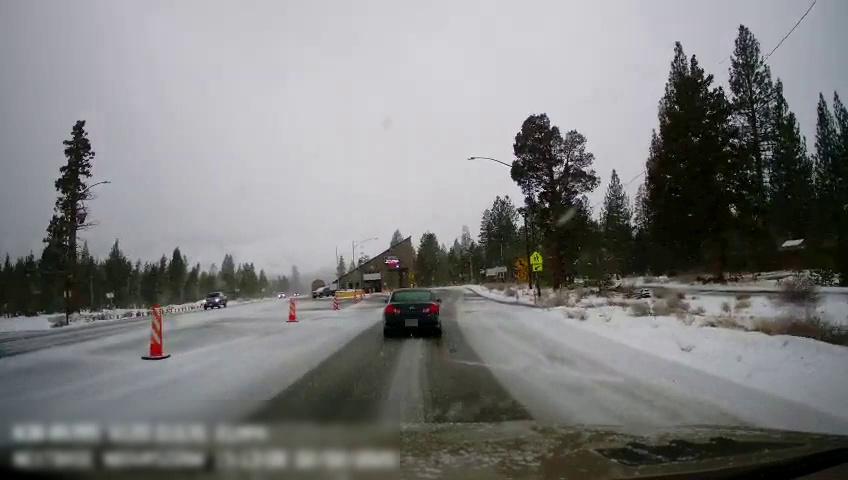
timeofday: Day
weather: Snowy
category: Drivable Space
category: Vehicles | Truck
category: Vehicles | Car
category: Vehicles | Truck
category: Traffic | Signs
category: Traffic | Signs
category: Traffic | Signs
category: Traffic | Signs
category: Traffic | Signs
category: Traffic | Signs